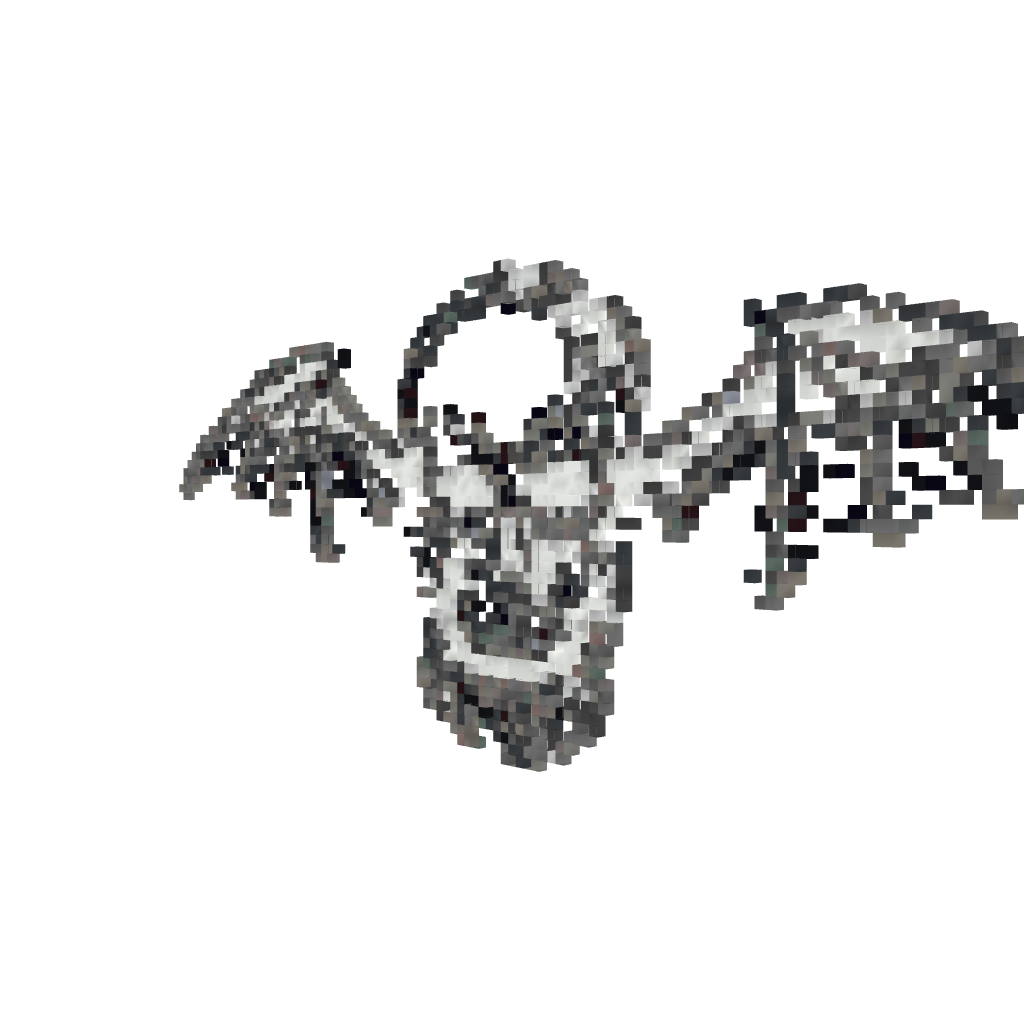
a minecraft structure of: Avenged Sevenfold Logo